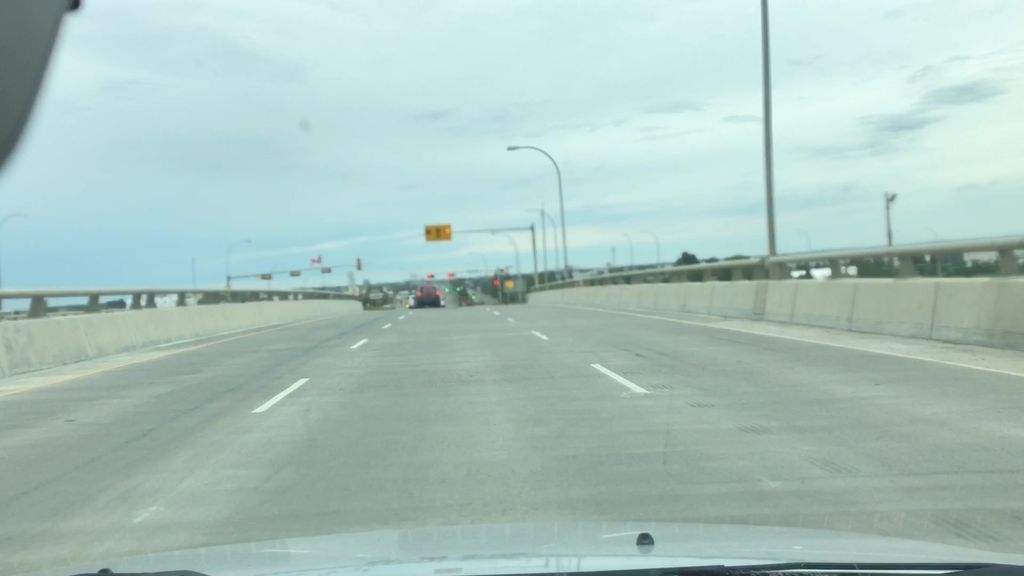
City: edmonton